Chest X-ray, AP view. Patient: 32 years old, sex M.
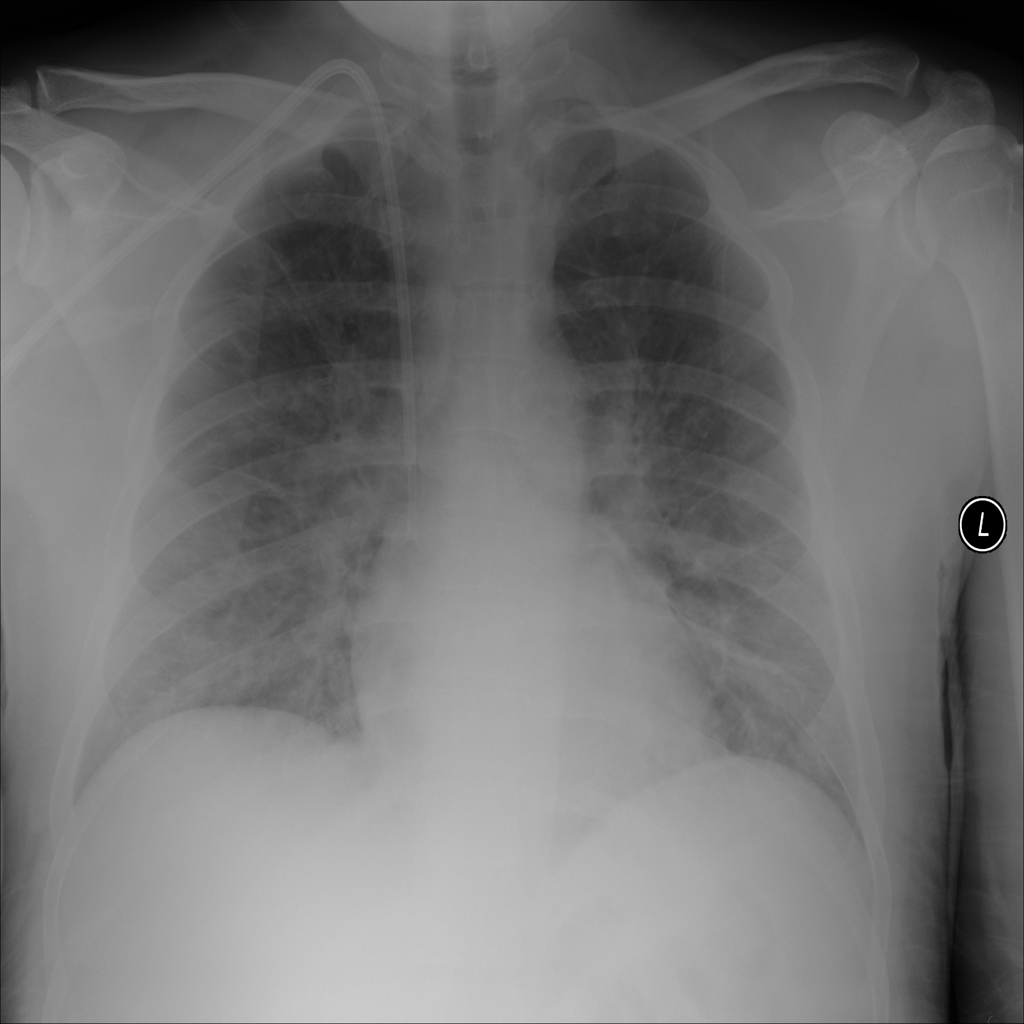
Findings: No Finding